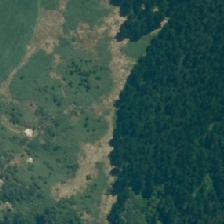
Land cover: low_producing_grassland